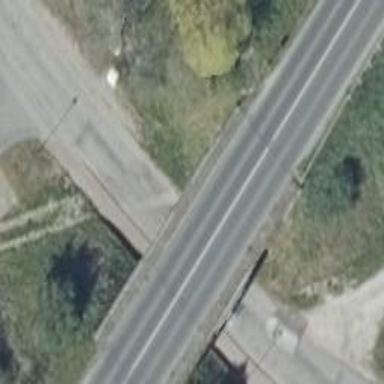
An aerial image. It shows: Asphalt surface bridge.